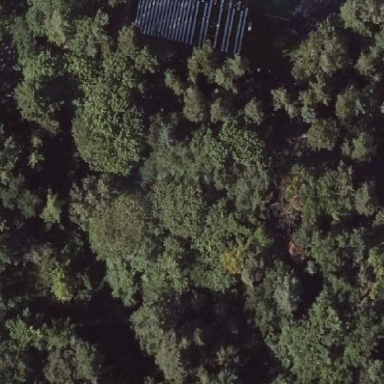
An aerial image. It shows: Mixed woodland with various types of leaves.